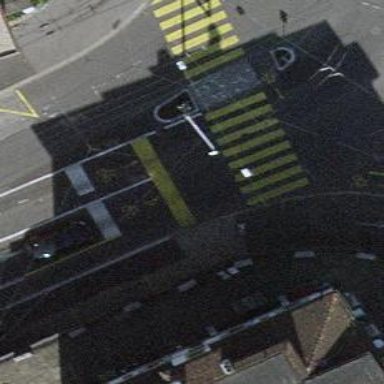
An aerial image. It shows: Road with traffic signals.